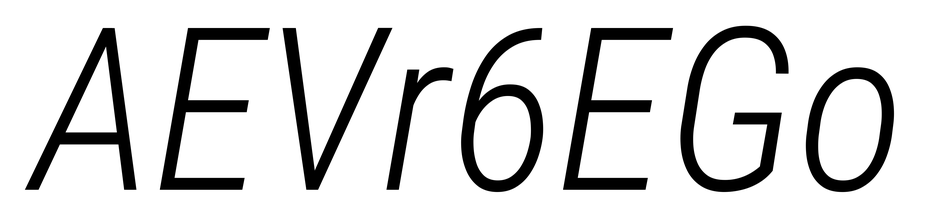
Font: Roboto-Italic_Condensed_Light_Italic